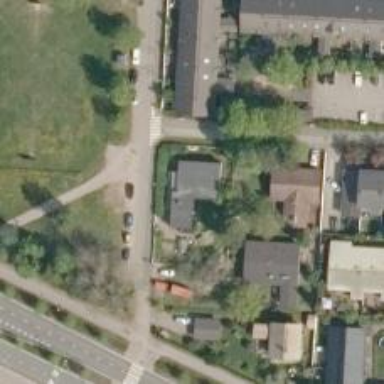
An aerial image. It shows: Uncontrolled crossing on the road.